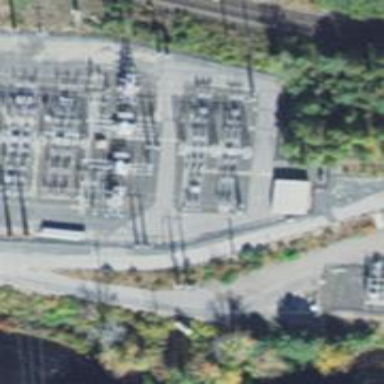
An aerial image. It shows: Switch used for power control.